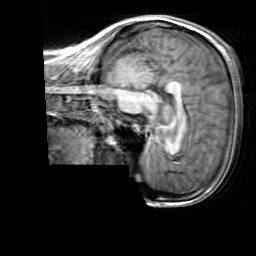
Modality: T1w
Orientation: sagittal
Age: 21
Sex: female
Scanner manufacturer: siemens
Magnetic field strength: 3 T
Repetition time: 2.3 s
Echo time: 0.00303 s